Field crop: maize
Growth stage: 2
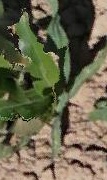
Species: maize